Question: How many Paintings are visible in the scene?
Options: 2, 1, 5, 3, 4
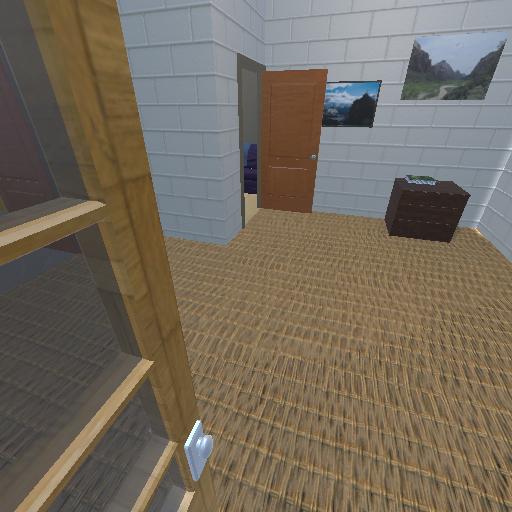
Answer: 2